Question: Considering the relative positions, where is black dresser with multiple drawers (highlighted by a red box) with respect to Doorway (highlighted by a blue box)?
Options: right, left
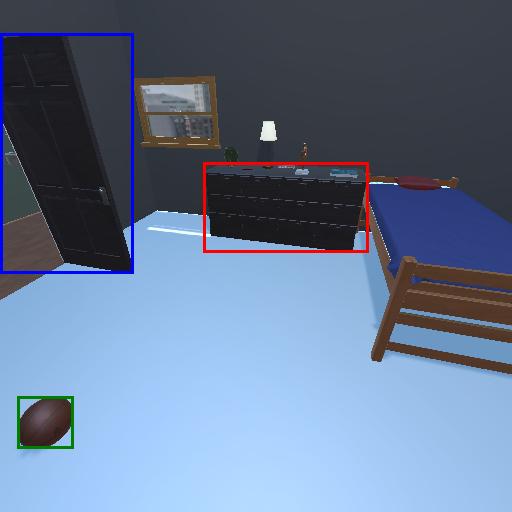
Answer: right